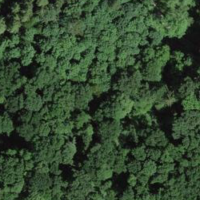
EUNIS habitat code: 41
Species observed at this site:
Quercus robur
Poa nemoralis